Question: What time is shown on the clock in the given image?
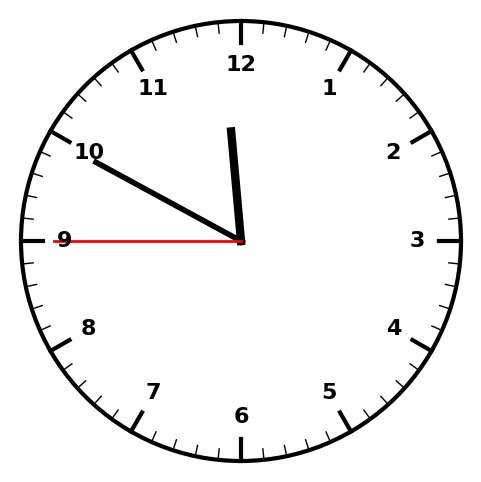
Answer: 11:49:45